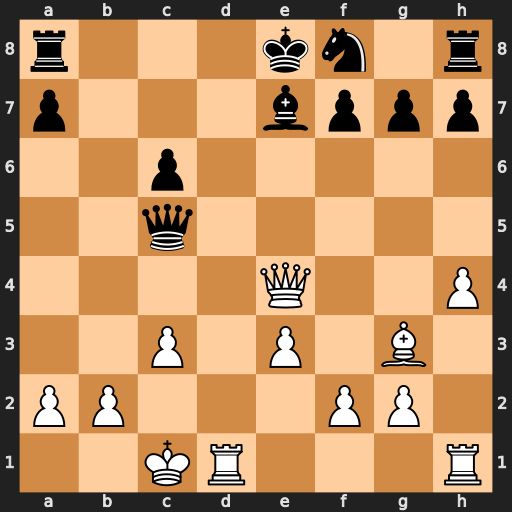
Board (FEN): r3kn1r/p3bppp/2p5/2q5/4Q2P/2P1P1B1/PP3PP1/2KR3R
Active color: w
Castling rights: kq
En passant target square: -
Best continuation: Bd6 Qxd6 Rxd6